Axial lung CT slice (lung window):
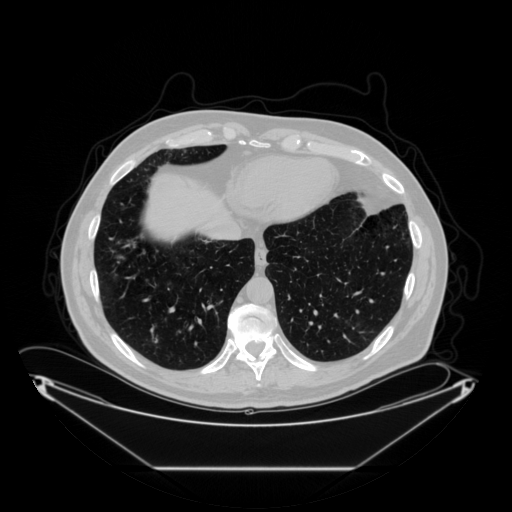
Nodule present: no